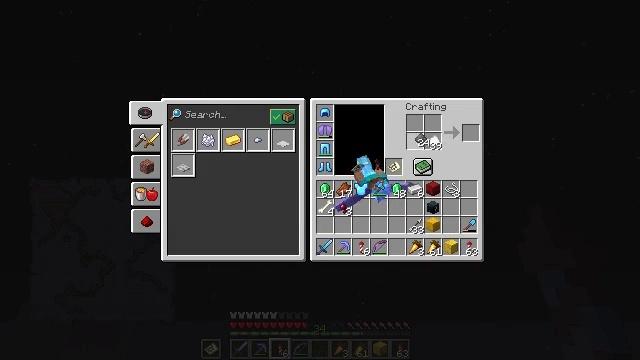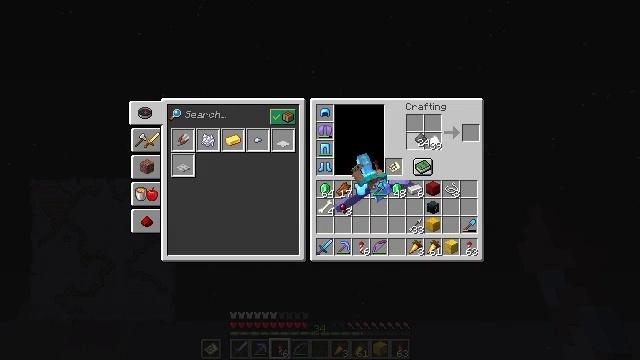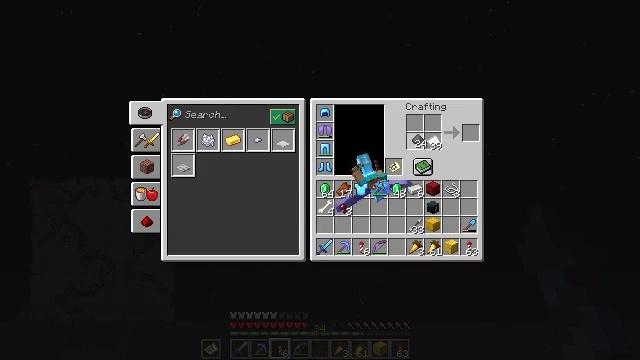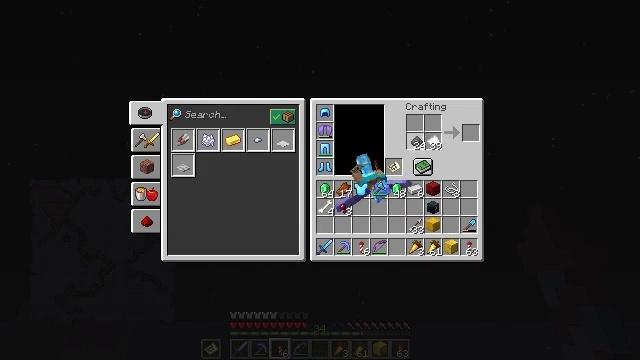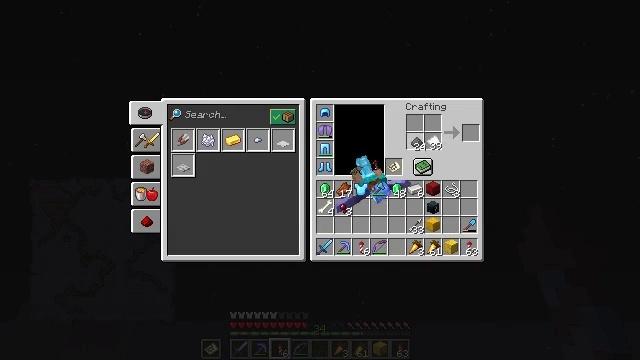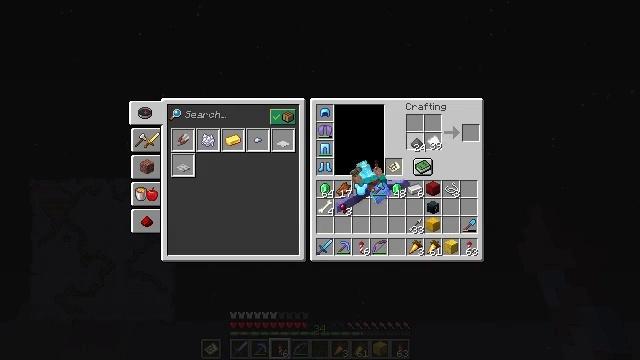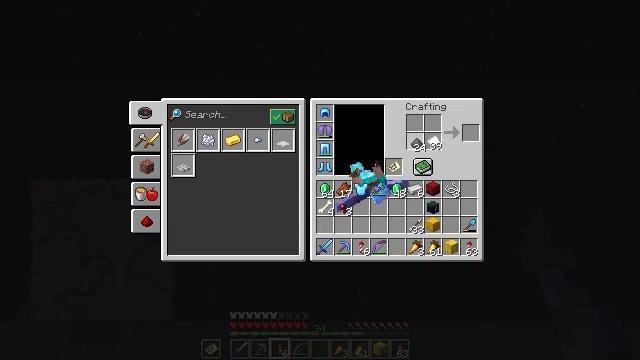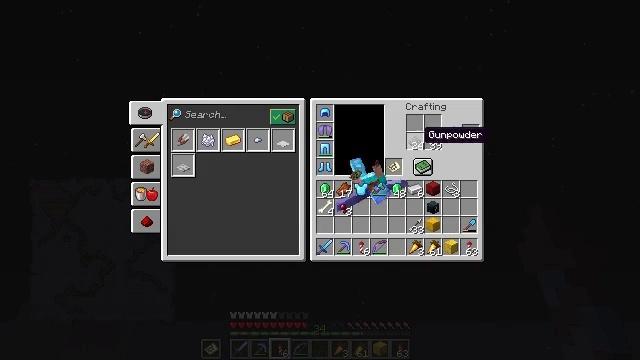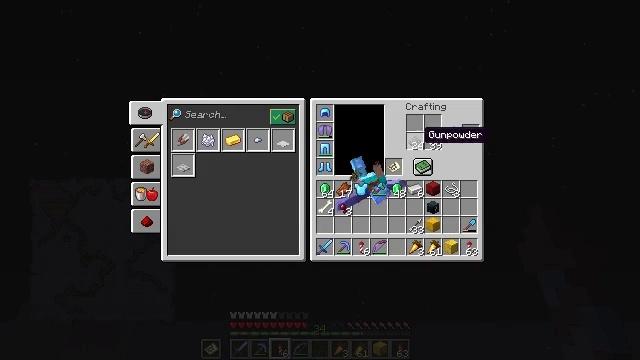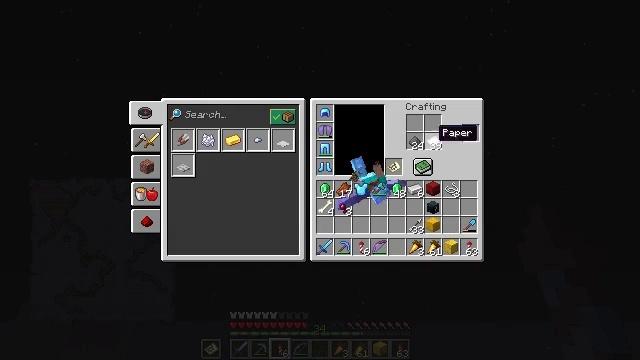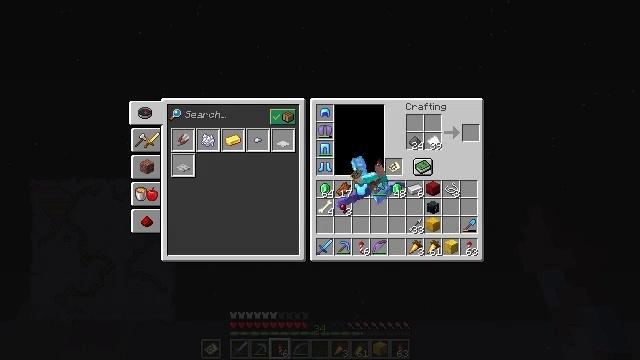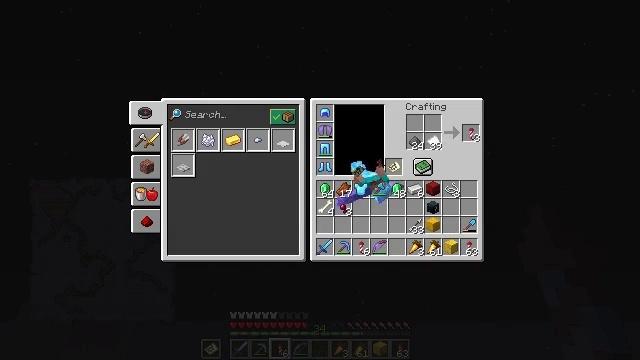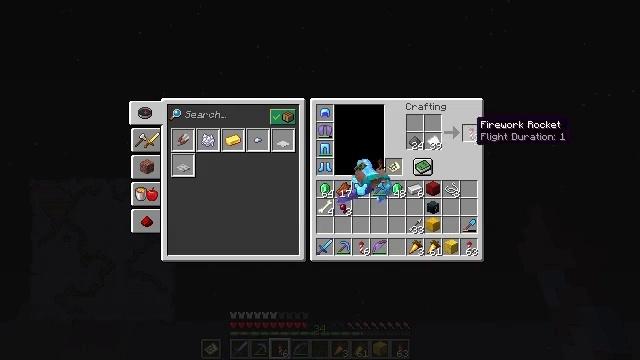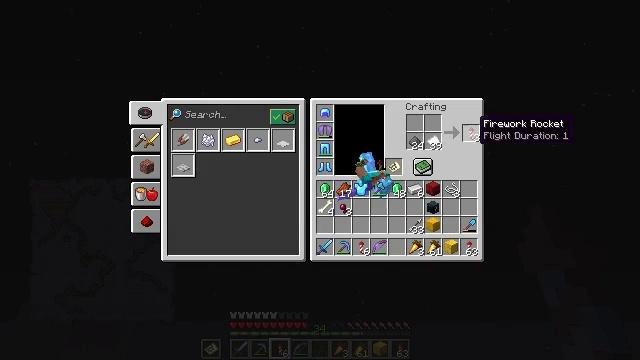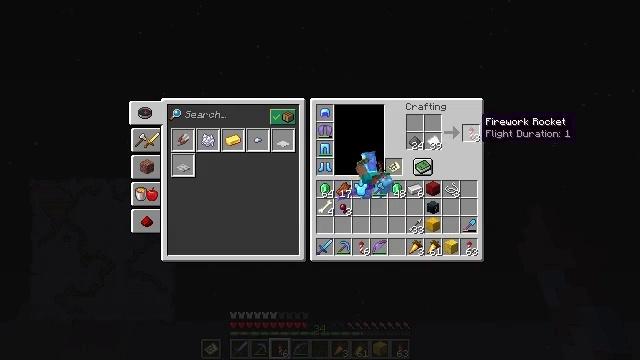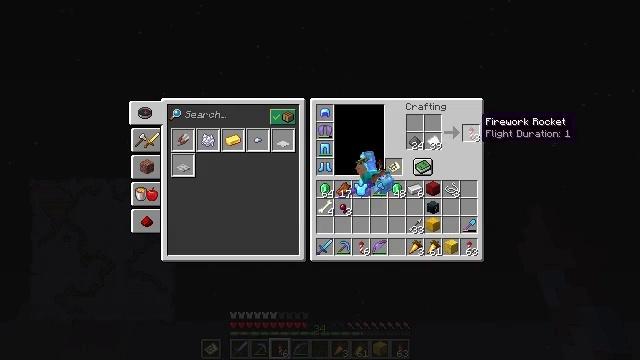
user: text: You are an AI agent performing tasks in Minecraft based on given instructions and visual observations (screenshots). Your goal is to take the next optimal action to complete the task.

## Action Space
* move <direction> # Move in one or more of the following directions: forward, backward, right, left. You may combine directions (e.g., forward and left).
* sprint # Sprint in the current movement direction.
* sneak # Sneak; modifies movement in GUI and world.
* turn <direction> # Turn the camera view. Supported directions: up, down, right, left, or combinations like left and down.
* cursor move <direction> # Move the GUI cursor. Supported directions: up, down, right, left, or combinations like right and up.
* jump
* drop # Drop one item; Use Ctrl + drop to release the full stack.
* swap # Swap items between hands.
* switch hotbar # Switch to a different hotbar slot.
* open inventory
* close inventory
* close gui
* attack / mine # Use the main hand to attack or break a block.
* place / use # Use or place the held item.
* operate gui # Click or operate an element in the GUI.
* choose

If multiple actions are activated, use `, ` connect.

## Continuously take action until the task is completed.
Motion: motion action
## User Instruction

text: Combine materials in the crafting table to make a firework rocket.
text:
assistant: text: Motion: no_op
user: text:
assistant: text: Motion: no_op
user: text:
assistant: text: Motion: no_op
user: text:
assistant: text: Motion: no_op
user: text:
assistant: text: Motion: operate gui
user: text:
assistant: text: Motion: operate gui
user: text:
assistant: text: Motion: no_op
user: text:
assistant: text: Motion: no_op
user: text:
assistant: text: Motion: cursor move right
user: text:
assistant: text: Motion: cursor move right
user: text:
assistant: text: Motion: cursor move right
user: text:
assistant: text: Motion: cursor move right
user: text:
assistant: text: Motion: sneak
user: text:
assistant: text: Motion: sneak
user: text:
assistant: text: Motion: sneak
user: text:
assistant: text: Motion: sneak
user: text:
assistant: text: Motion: sneak
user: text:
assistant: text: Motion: sneak, operate gui
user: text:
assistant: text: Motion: sneak, operate gui
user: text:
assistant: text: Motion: sneak, operate gui
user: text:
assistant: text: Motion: sneak
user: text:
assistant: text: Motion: sneak
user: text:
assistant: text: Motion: sneak